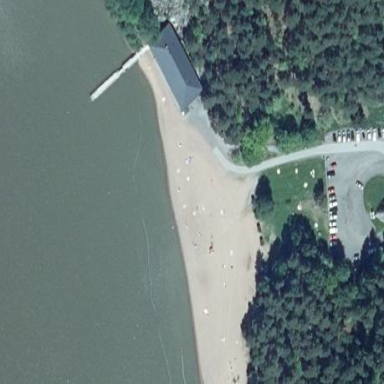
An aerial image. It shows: Beautiful beach with natural surroundings.